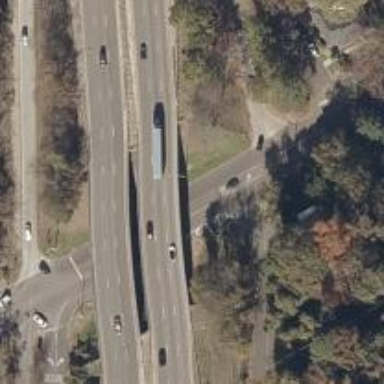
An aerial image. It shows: Viaduct bridge on motorway.